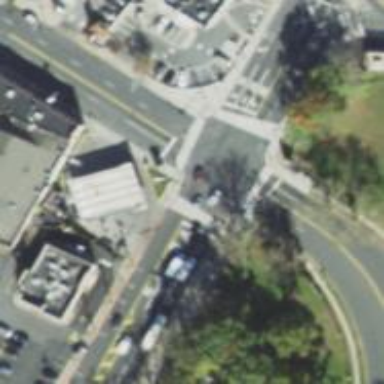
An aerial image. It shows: Marked crossing on footway.